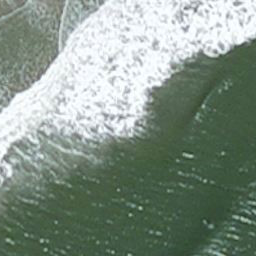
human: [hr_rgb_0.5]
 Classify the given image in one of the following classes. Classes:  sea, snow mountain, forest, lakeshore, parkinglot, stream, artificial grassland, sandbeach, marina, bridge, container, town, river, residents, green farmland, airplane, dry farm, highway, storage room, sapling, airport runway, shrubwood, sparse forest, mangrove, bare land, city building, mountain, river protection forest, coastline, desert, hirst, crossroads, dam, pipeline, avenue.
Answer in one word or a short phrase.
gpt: coastline